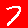
Digit: 7